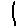
Label: line